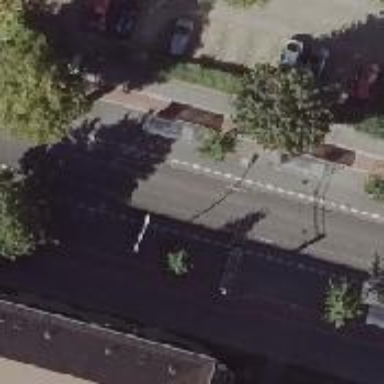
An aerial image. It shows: Tram stop.